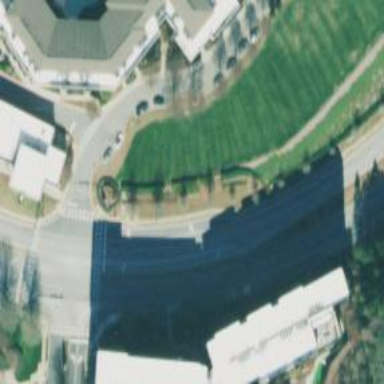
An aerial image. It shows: Secondary road with asphalt surface.